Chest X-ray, PA view. Patient: 34 years old, sex M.
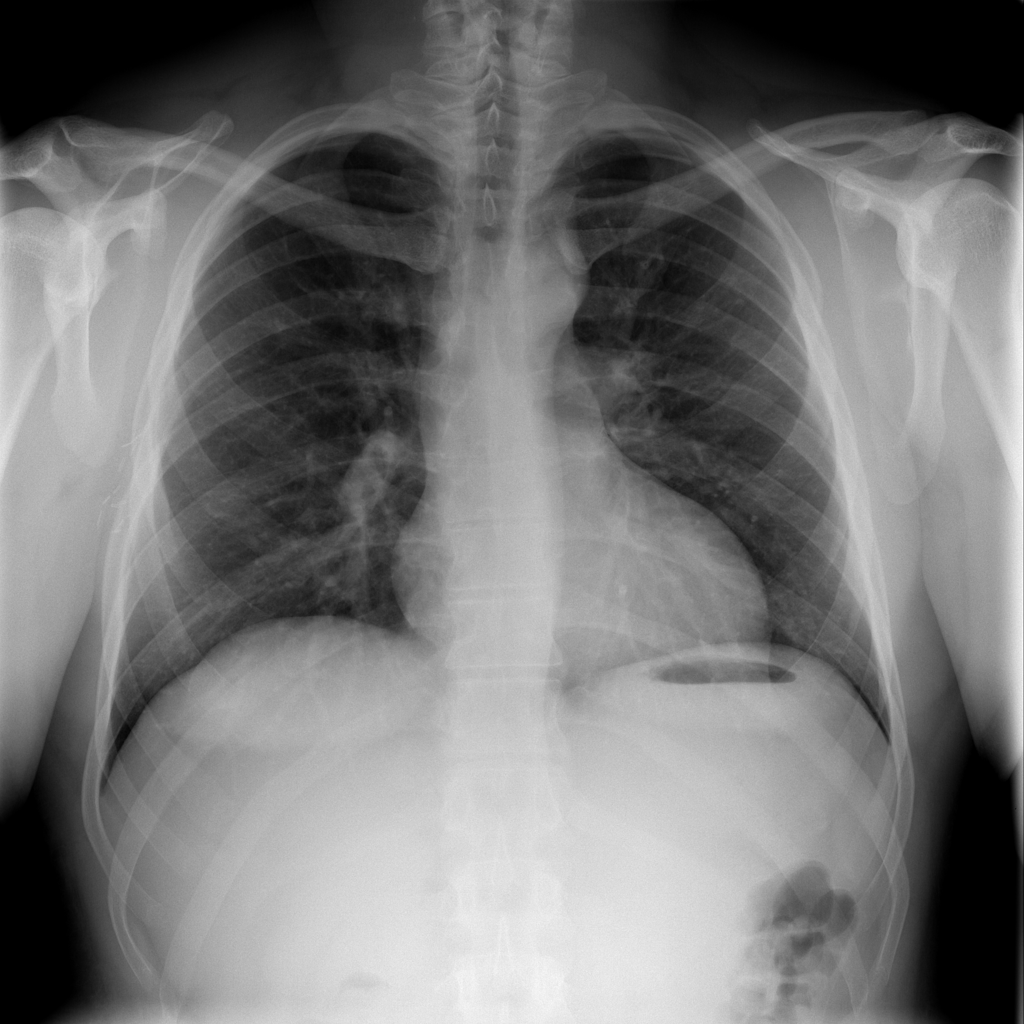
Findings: No Finding